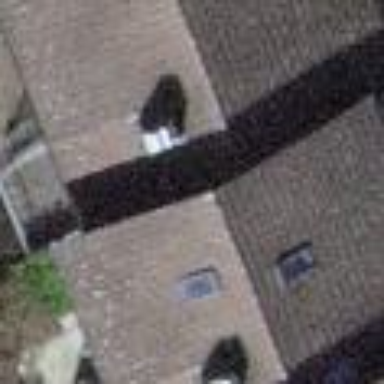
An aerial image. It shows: Gabled-roof terrace building used for residential purposes.